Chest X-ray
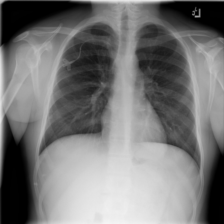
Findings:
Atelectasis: negative
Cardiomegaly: negative
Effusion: negative
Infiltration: negative
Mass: negative
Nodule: negative
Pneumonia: negative
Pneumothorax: negative
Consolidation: negative
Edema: negative
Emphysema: negative
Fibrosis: negative
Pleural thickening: negative
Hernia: negative